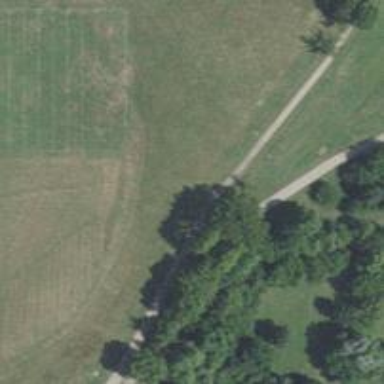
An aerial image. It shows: Disc golf basket.